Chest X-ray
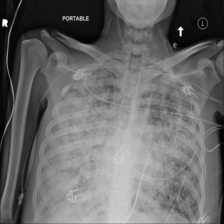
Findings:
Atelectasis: negative
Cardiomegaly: negative
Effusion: negative
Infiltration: negative
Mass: negative
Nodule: negative
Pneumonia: negative
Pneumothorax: negative
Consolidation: negative
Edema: negative
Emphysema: negative
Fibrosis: negative
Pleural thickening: negative
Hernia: negative